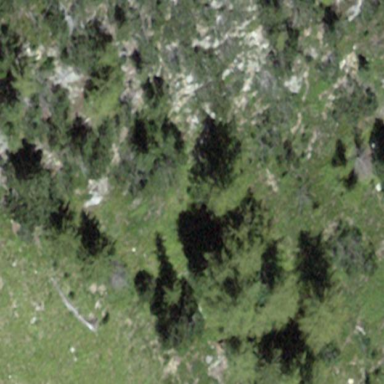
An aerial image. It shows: Forest area.